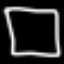
Label: square